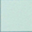
Piece: xx